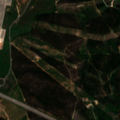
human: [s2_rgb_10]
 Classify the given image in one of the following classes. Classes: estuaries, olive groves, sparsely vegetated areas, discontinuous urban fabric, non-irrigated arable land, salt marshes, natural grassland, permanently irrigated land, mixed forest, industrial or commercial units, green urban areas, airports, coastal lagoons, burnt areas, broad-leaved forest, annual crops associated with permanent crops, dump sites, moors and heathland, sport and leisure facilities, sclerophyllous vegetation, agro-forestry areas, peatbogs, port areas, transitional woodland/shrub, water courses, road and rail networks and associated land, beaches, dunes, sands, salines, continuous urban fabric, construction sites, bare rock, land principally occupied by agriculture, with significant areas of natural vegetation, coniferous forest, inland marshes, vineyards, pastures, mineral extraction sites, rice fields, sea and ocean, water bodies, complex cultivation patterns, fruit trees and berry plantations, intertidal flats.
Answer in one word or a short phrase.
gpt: industrial or commercial units, complex cultivation patterns, broad-leaved forest, transitional woodland/shrub